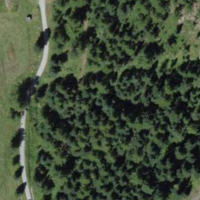
EUNIS habitat code: 43
Species observed at this site:
Chamaenerion angustifolium
Aquila chrysaetos
Periparus ater